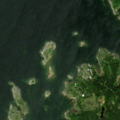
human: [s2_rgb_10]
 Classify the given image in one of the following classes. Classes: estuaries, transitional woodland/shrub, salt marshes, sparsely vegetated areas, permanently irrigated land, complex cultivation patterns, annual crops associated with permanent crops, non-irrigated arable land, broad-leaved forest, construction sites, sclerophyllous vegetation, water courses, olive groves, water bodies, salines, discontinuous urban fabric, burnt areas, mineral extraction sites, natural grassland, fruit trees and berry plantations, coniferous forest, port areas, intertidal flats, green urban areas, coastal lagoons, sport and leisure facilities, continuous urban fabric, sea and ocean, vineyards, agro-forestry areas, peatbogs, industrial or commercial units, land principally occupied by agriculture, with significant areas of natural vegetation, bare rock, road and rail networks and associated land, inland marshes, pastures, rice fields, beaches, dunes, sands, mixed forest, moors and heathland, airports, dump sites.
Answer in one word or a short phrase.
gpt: coniferous forest, mixed forest, sea and ocean